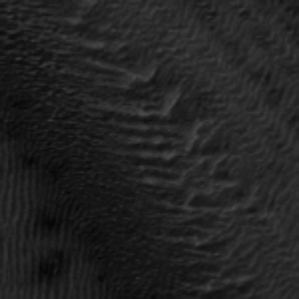
Label: frost